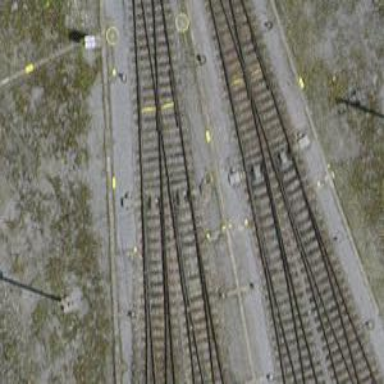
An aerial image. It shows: Railway switch.